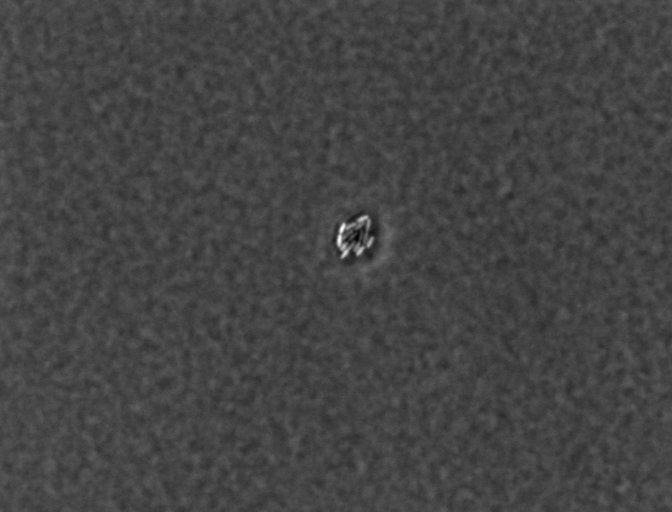
Salmonella enterica Enteritidis